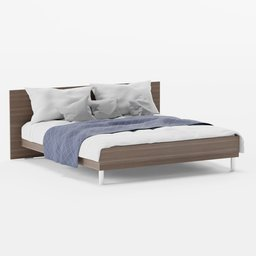
Label: furniture